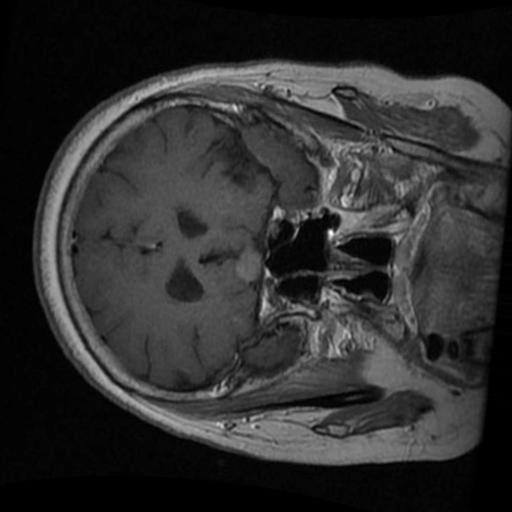
Label: brain_tumor